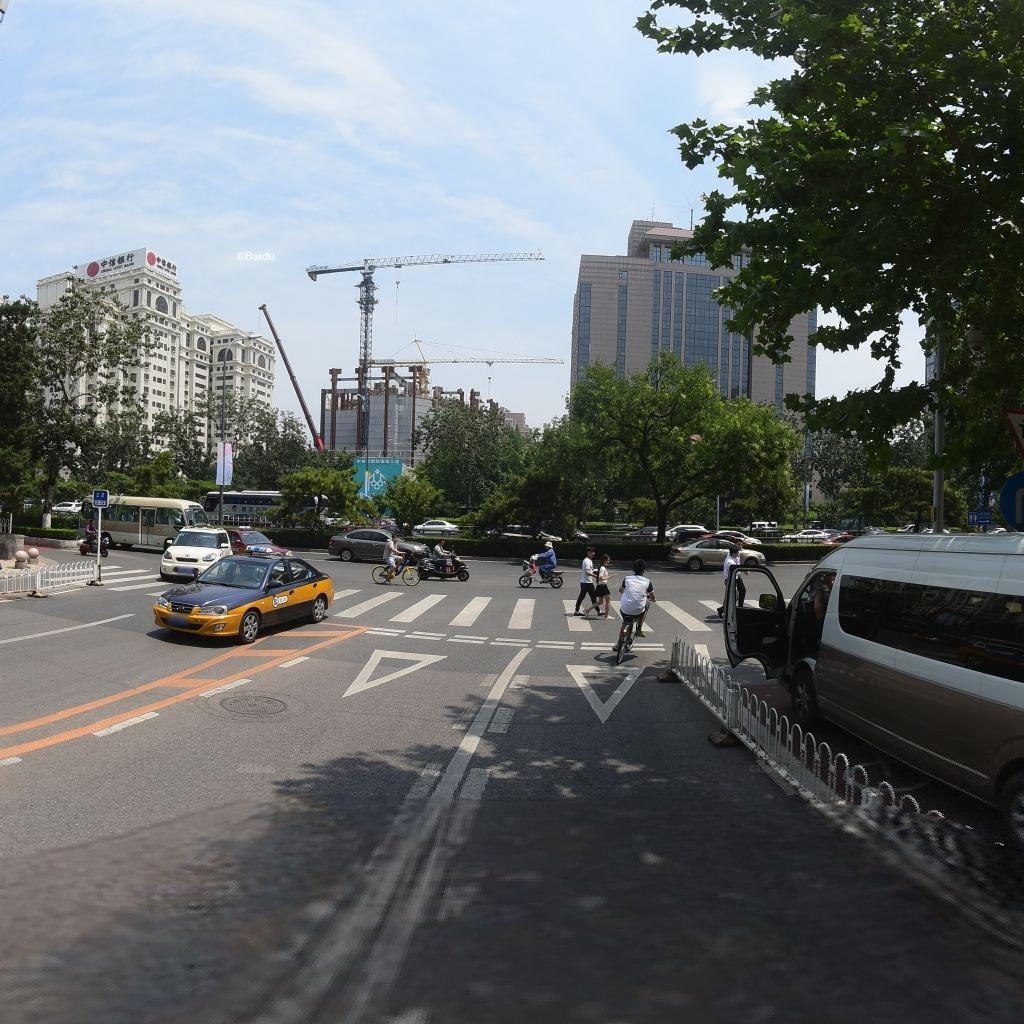
Region: Dongcheng
Road damage annotations: transverse crack, transverse crack, manhole cover